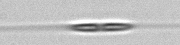
Label: Cylindrotheca